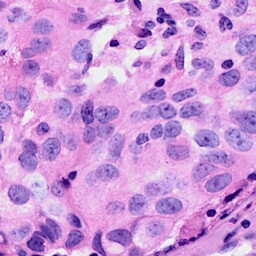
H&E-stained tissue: Breast